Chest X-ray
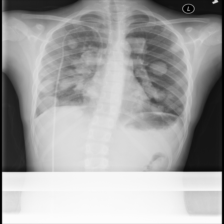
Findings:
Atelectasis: negative
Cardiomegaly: negative
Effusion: negative
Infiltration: negative
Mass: positive
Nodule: negative
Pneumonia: negative
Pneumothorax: negative
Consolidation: negative
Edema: negative
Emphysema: negative
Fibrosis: negative
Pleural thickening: negative
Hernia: negative